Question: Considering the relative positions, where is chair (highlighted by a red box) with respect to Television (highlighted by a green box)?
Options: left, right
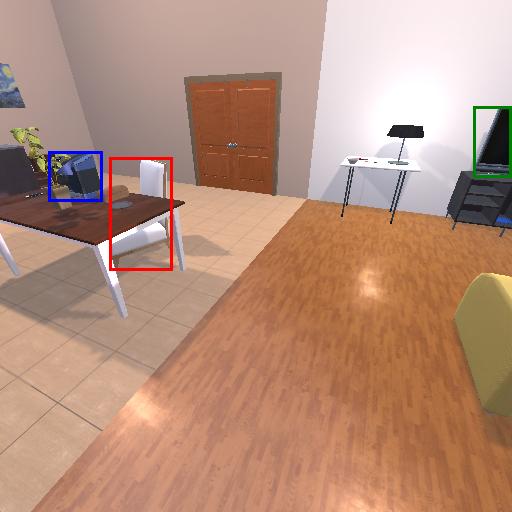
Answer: left